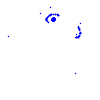
Particle: kaon